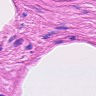
Metastatic tissue present: no